Question: My goal is to make a carousel that looks like this:

In case you don't know what you're looking at, there are 5 images/items but only the center one is displayed in its full size. The images next to the center one are smaller, and the outer ones smaller still.
I've achieved this in the first version of Owl Carousel but it doesn't support looping, which makes this design ridiculous (can't reach the side images...).
Here's how I did it:
'''
var owl = $("#owl-demo");
owl.owlCarousel({
pagination: false,
lazyLoad: true,
itemsCustom: [
[0, 3],
[900, 5],
[1400, 7],
],
afterAction: function(el){
.$owlItems
.removeClass('active') //what I call the center class
.removeClass('passive') //what I call the next-to-center class
this
.$owlItems
.eq(this.currentItem + 2) //+ 2 is the center with 5 items
.addClass('active')
this
.$owlItems
.eq(this.currentItem + 1)
.addClass('passive')
this
.$owlItems
.eq(this.currentItem + 3)
.addClass('passive')
}
'''
Just showing you the code for 5 items, but I used some if-clauses to get it working for 3 and 7 as well. The 'active' class is just composed of 'width: 100%' and the 'passive' one 'width: 80%'.
Does anyone know how to get the same result in Owl Carousel 2? I'm using '_items' instead of '$owlItems' but I don't know if that's correct. There is no 'afterAction' and the events/callbacks don't seem to work as they should in v2.
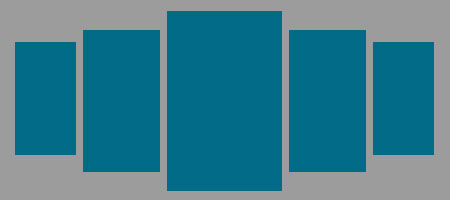
Answer: You can do it this way:
'''
$(function(){
$('.loop').owlCarousel({
center: true,
items:5,
loop:true,
margin:10
});
$('.loop').on('translate.owl.carousel', function(e){
idx = e.item.index;
$('.owl-item.big').removeClass('big');
$('.owl-item.medium').removeClass('medium');
$('.owl-item').eq(idx).addClass('big');
$('.owl-item').eq(idx-1).addClass('medium');
$('.owl-item').eq(idx+1).addClass('medium');
});
});
'''
Listening to the event of your choice
<URL>
In the demo, I just add the class to the main item, and the class to the previous and next one. From that you can play with whichever css property you want.
<URL>
---
NOTE:
You could also just play with plugin classes, '.active' and '.center' (or you can also define your own, as you can see here: <URL>